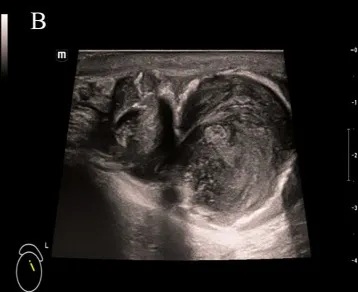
Ultrasonography of the scrotum showed a mass with disordered echo that occupied most of the left testis, which was compressed into a crescent-shaped shape and showed a small amount of blood flow signal in the testicular parenchyma.
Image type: radiology (ultrasound)